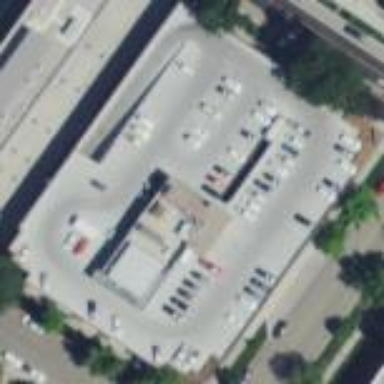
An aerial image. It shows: Multi-storey parking building.